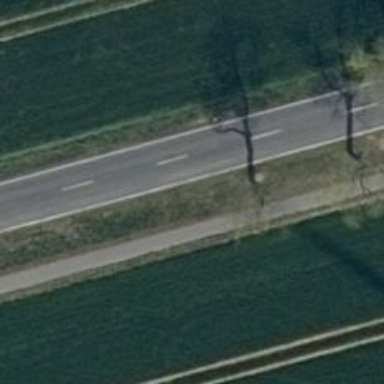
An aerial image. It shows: Row of trees in natural setting.